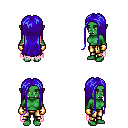
a pixel art fantasy rpg character, female body template, orc, green skin, pink tattered cape, gold greaves, blue extra-long hairstyle, gold gloves, four views (front, back, left, right), 2x2 character sprite sheet, small pixel art, hard edges, no anti-aliasing